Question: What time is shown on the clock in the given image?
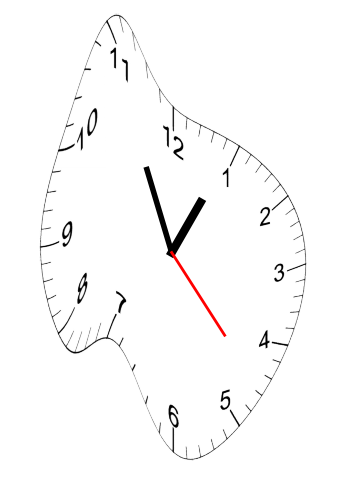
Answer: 12:55:23